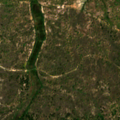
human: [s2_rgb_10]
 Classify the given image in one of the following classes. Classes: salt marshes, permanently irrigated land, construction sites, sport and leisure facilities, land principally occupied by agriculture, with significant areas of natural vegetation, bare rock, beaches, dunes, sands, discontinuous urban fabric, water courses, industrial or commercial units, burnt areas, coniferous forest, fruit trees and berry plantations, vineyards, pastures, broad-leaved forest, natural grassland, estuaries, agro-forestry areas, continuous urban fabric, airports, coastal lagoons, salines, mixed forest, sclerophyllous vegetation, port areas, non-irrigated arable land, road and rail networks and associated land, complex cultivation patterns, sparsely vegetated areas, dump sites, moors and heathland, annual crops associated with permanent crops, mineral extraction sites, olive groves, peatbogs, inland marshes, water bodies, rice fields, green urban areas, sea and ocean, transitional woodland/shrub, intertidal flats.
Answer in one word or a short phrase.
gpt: agro-forestry areas, broad-leaved forest